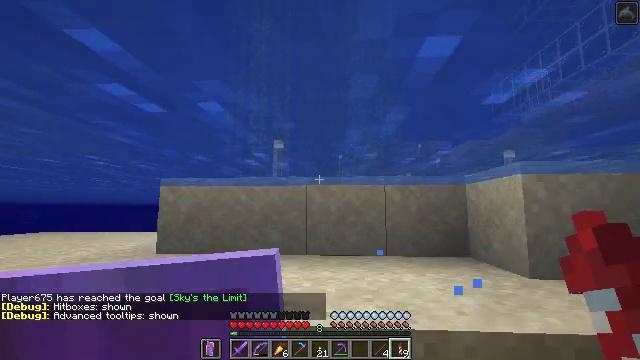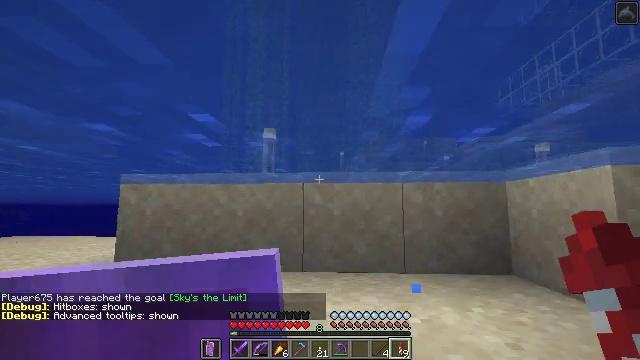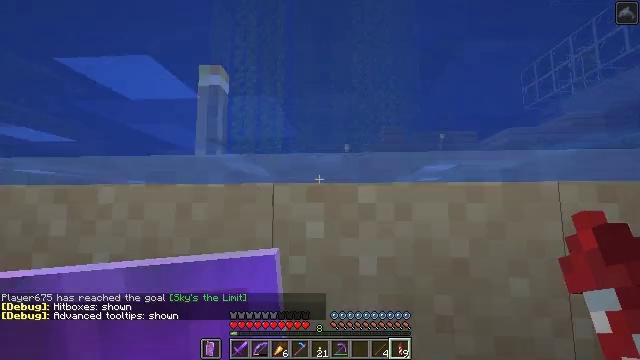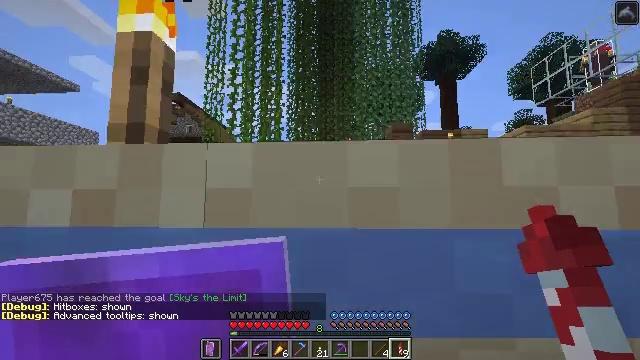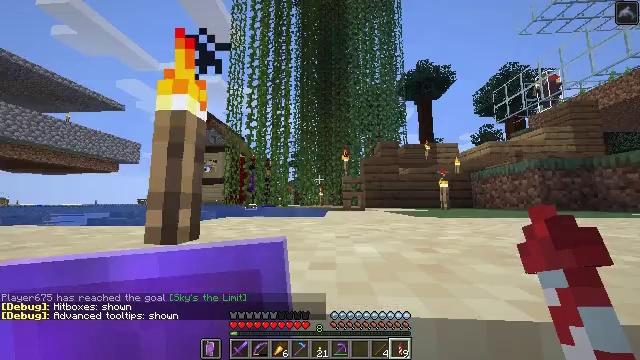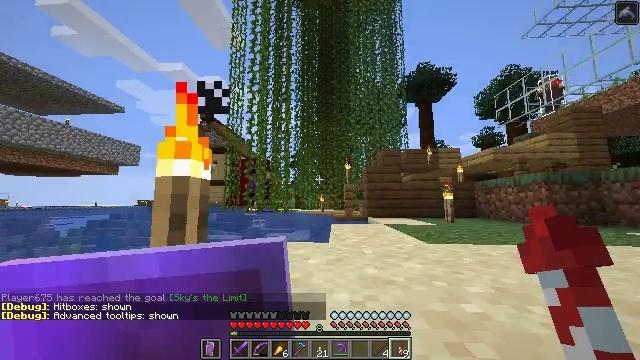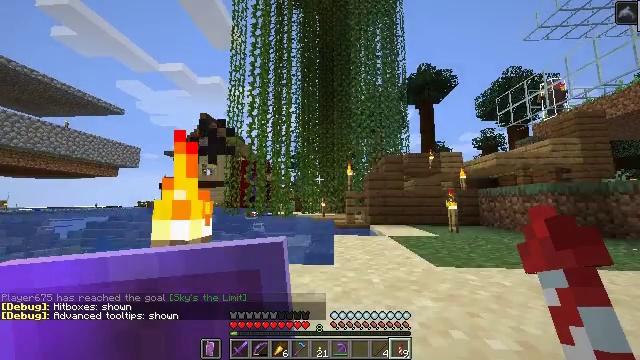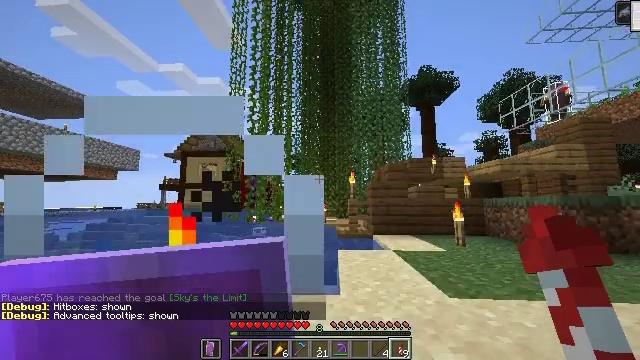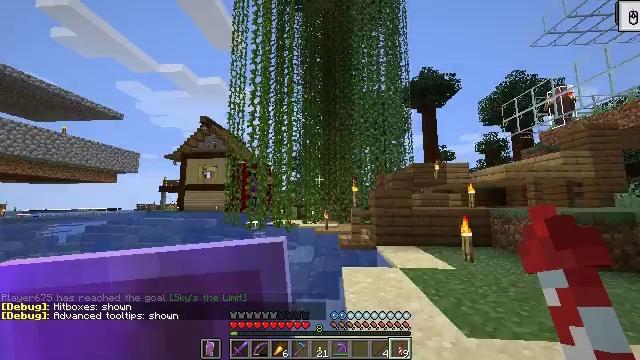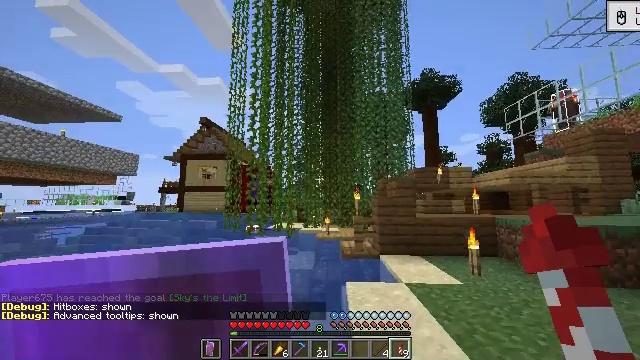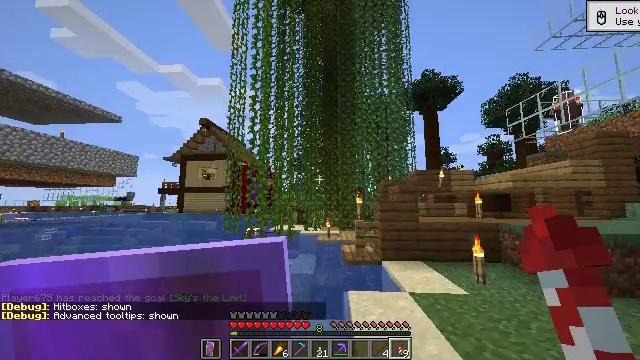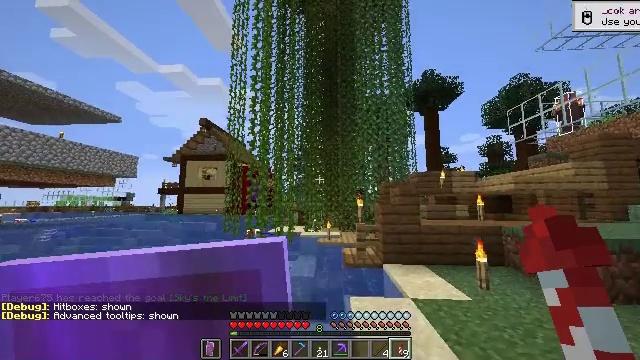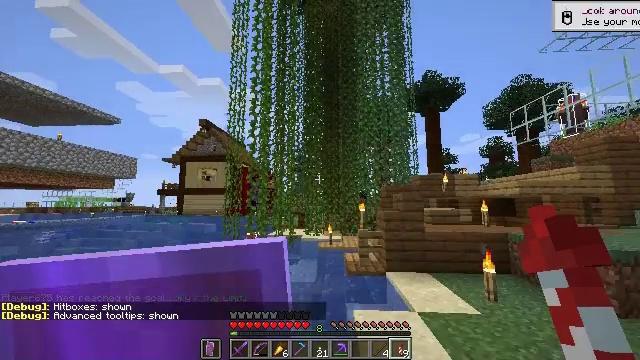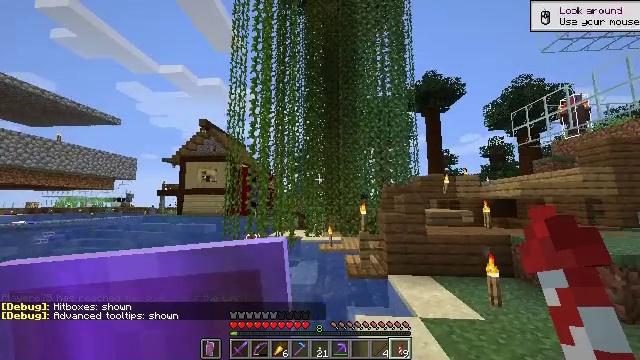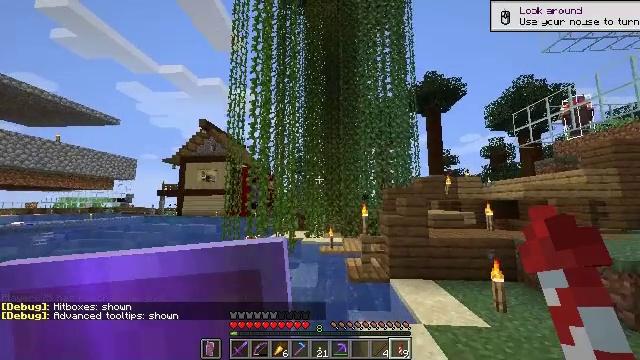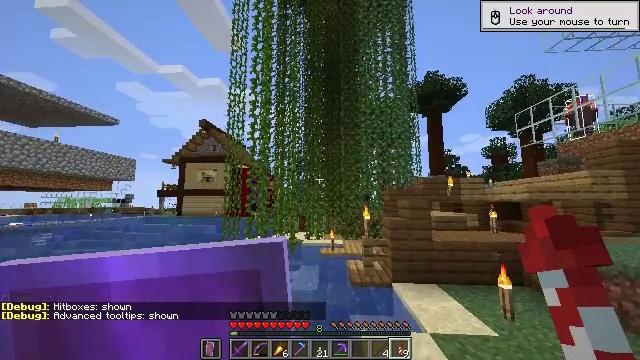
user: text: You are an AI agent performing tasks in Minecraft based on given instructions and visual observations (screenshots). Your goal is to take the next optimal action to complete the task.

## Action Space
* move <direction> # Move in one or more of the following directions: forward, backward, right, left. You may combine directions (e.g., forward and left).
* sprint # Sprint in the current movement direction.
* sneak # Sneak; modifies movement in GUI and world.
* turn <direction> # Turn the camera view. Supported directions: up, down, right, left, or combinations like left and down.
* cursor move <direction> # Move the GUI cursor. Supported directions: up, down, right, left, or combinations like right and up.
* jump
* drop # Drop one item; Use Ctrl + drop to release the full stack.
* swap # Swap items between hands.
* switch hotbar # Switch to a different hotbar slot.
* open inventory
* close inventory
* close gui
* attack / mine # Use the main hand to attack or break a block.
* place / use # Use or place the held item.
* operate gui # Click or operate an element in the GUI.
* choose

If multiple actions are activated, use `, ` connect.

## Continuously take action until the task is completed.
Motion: motion action
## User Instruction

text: Use the crafting table to make a respawn anchor.
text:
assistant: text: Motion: move forward, sprint, jump
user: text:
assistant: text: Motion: move forward, sprint, jump
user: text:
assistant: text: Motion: move forward, sprint, jump
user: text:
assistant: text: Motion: move forward, sprint, jump
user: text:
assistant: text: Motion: move forward, sprint, jump
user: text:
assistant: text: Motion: move forward, sprint, jump
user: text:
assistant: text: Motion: move forward, sprint, jump
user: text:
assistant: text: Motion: move forward, sprint, jump
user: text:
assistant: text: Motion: move forward, sprint, jump
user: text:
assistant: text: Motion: move forward, sprint, jump
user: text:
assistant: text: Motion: move forward, sprint
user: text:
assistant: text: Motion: move forward, sprint
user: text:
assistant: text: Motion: move forward, sprint
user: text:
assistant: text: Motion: move forward, sprint
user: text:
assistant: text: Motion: move forward, sprint
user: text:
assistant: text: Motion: move forward, sprint
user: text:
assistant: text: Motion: move forward, sprint, turn right
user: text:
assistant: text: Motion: move forward, sprint
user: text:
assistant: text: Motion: move forward, sprint, turn left
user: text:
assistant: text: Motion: move forward, sprint, turn left
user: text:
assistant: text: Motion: move forward, sprint
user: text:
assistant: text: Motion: move forward, sprint
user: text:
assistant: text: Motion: move forward, sprint
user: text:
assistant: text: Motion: move forward, sprint
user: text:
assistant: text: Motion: move forward, sprint, jump
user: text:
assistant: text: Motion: move forward, sprint, jump
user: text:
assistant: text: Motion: move forward, sprint, jump
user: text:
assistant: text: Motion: move forward, sprint, turn left, jump
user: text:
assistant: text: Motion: move forward, sprint, turn left and up, jump
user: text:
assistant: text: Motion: move forward, sprint, jump